Interaction volume radius: 10 \u00c5
Interaction volume height: 15 \u00c5
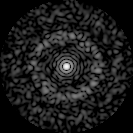
Disorder parameter: 0.8567